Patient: sex F, age 75
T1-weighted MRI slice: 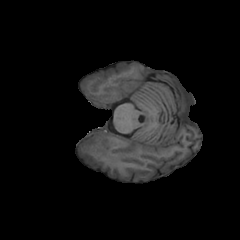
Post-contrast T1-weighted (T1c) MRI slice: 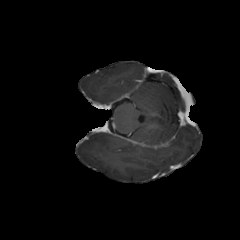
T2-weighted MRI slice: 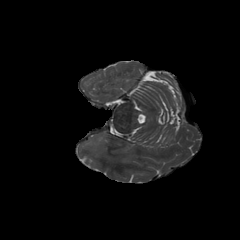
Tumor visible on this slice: yes
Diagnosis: Glioblastoma, IDH-wildtype
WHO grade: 4